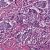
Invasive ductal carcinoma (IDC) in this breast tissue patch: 1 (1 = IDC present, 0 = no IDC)